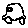
Label: car